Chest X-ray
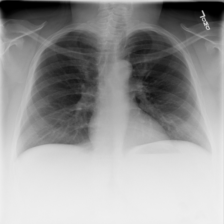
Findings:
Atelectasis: negative
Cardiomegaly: negative
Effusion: negative
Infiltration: negative
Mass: negative
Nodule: negative
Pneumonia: negative
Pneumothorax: negative
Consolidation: negative
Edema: negative
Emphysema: negative
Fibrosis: negative
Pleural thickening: negative
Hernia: negative